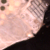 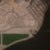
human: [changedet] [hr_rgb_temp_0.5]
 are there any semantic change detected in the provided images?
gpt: The river was extended.